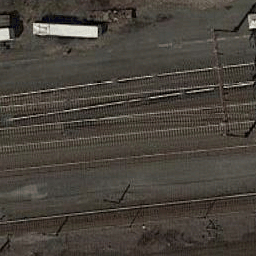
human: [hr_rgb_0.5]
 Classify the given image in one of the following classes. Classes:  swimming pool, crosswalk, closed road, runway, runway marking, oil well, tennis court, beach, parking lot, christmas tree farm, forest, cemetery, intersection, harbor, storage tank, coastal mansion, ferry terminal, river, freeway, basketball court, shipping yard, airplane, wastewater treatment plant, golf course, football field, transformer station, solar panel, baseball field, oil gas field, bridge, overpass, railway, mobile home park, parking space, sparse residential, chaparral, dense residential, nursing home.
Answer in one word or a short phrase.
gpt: railway